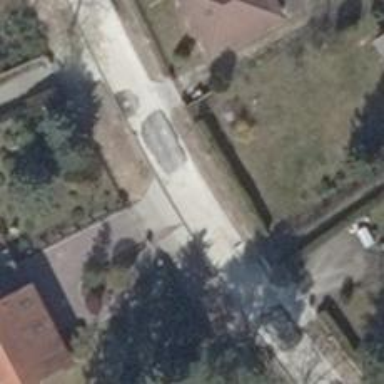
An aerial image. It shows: Driveway leading to service road.